Interaction volume radius: 5 \u00c5
Interaction volume height: 40 \u00c5
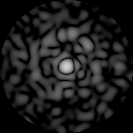
Disorder parameter: 0.7932